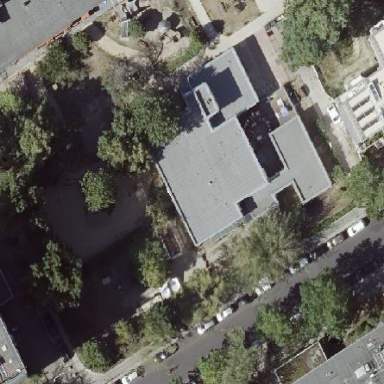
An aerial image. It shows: Kindergarten.